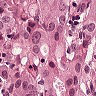
Metastatic tissue present: yes